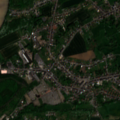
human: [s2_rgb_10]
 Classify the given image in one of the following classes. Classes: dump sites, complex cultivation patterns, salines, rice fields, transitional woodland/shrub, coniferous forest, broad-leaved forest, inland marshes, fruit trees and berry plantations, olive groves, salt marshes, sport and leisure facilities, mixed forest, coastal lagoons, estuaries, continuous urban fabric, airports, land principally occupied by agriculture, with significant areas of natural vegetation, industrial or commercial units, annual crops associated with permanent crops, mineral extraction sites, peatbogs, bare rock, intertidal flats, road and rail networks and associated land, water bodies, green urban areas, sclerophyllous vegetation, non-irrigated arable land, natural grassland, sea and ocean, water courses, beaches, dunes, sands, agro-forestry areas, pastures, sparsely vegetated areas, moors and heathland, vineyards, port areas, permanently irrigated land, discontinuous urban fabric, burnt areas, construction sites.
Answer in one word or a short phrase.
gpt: discontinuous urban fabric, industrial or commercial units, non-irrigated arable land, complex cultivation patterns, land principally occupied by agriculture, with significant areas of natural vegetation, moors and heathland